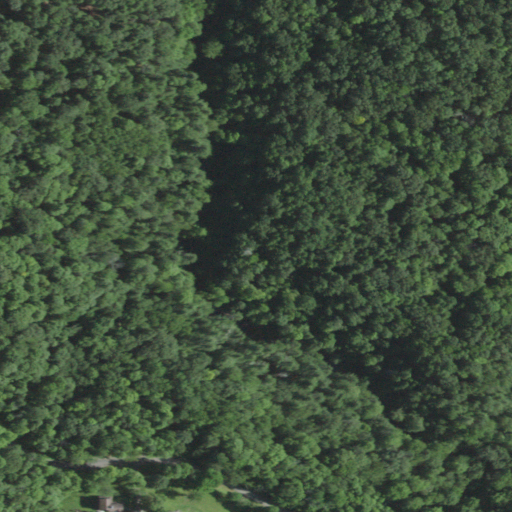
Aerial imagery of valley in New York named Turkey Hollow containing evergreen forest, mixed forest, deciduous forest, open development, and low intensity development